Question: The question is in title:
HTML:
'''
<div class="out">
<div class="in anim-photo zoom">
</div>
</div>
'''
CSS:
'''
.in {
background: #d00;
width: 100px; height: 100px;
margin: 50px auto;
}
.out {
border: solid 1px #e4e4e4;
width: 200px; height: 200px;
}
.anim-photo,
.transition {
-moz-transition: all 1s ease 0s; /* Firefox 4-15 */
-o-transition: all 1s ease 0s; /* Opera 10.5-12.00 */
transition: all 1s ease 0s, top 0, left 0; /* Firefox 16+, Opera 12.50+ */
-webkit-transition: all 1s ease 0s;
-webkit-transform-style: preserve-3d;
-webkit-perspective: 500;
}
.zoom {
-webkit-transform: scale(1.6) rotateY(120deg); /* Safari 3.1+, Chrome */
}
'''
This my code: <URL>
Below picuture shows my problem.

In the right you'll see there is a perspective.
What did I do wrong?
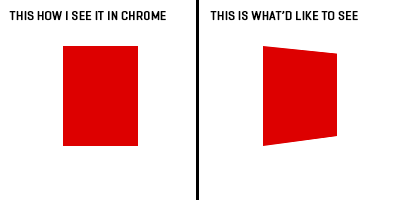
Answer: '-webkit-perspective' should be on the container which the elements that need to be in 3D. Also, '-webkit-transform-style: preserve-3d;' is only needed when you add child elements to a child of the original container (in this case, a child view of the red square).
<URL>